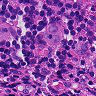
Metastatic tissue present: yes